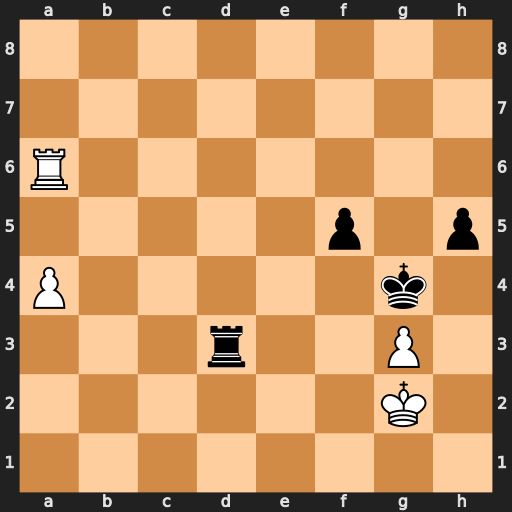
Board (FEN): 8/8/R7/5p1p/P5k1/3r2P1/6K1/8
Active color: w
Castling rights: -
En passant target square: -
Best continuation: Rg6#